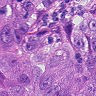
Metastatic tissue present: yes